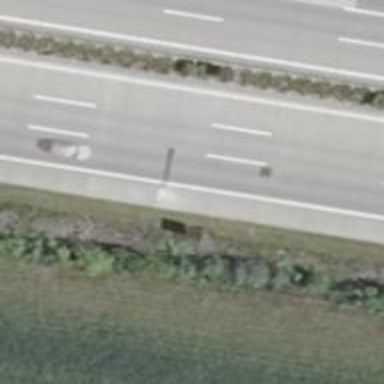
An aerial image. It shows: Motorway with concrete surface.